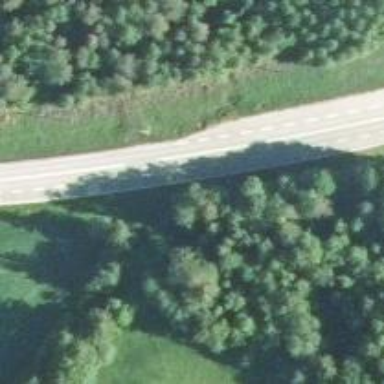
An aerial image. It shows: Asphalt road classified as trunk highway.